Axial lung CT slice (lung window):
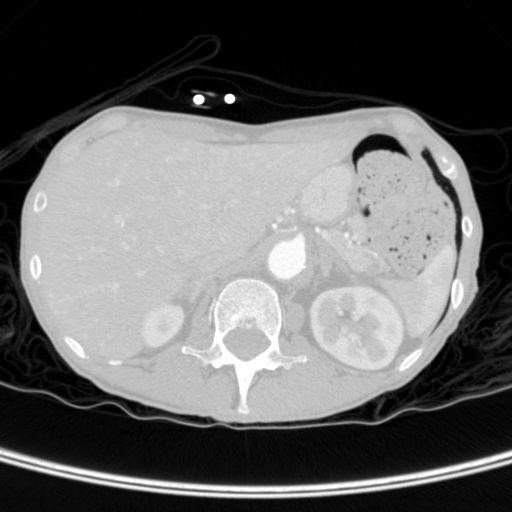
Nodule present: no